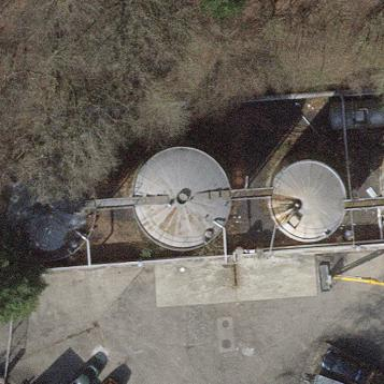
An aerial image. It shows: Building with storage tank.